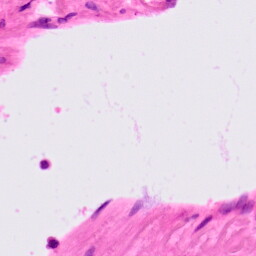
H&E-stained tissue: Lung